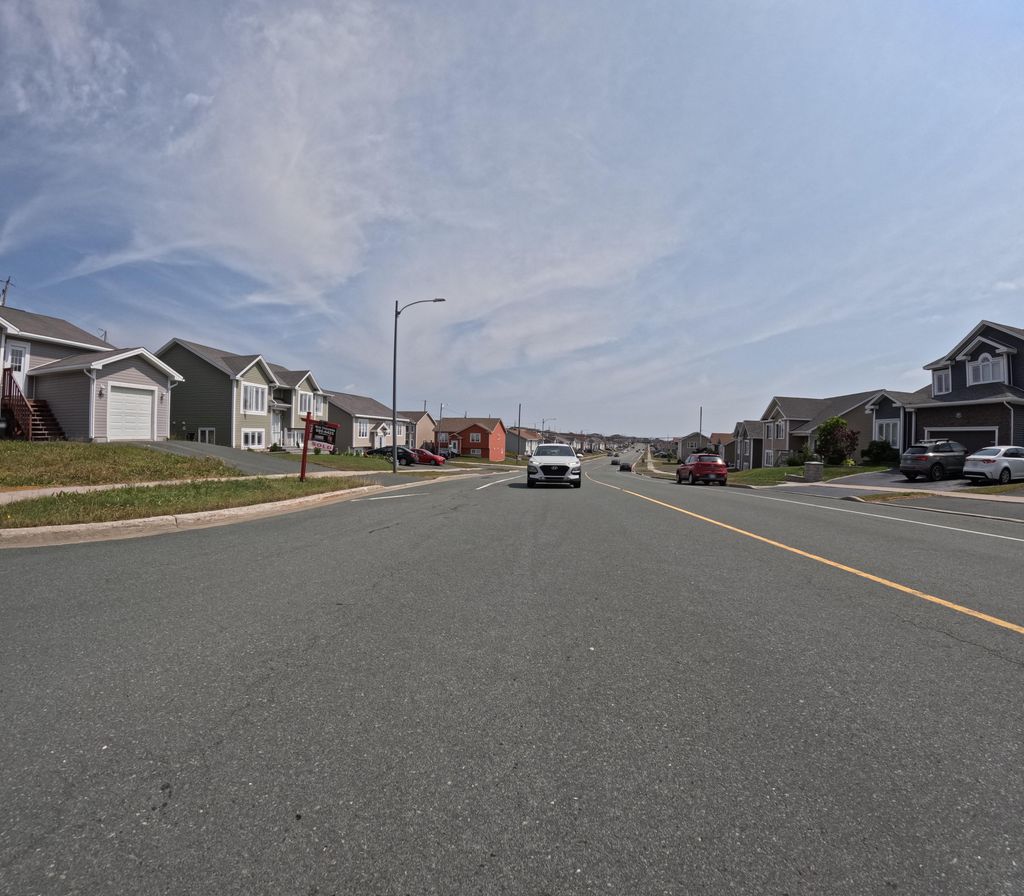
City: st_johns